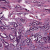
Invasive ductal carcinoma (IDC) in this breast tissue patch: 1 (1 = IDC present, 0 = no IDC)